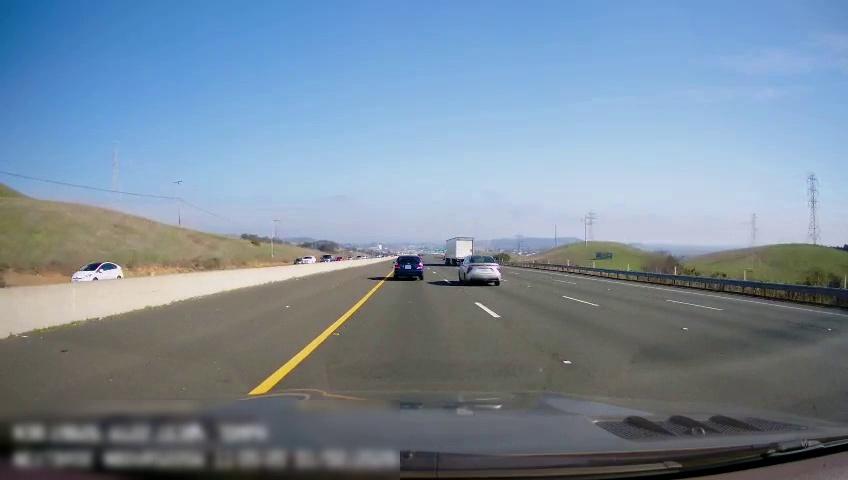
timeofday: Day
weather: Sunny
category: Drivable Space
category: Vehicles | Other LV
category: Vehicles | Car
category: Vehicles | Car
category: Vehicles | Car
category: Vehicles | Truck
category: Vehicles | Truck
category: Lanes | Current Lane
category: Lanes | Current Lane
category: Lanes | Alternate Lane
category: Lanes | Alternate Lane
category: Lanes | Alternate Lane